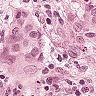
Metastatic tissue present: yes